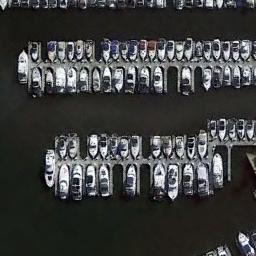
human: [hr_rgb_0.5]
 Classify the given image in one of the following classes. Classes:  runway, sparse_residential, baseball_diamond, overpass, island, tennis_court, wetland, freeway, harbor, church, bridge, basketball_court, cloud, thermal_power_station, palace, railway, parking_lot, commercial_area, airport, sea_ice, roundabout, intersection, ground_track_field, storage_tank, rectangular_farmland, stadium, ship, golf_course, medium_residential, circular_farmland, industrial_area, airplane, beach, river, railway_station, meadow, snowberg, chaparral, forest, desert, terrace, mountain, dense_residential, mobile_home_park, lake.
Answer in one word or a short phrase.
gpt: harbor